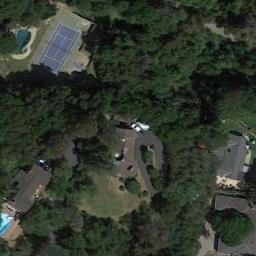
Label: tennis_court